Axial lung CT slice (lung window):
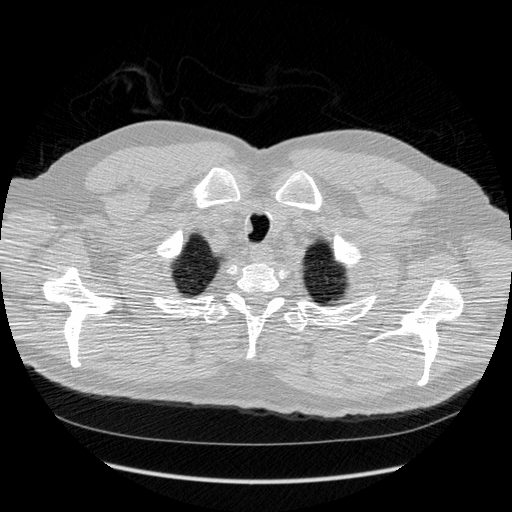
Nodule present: no